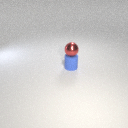
small blue rubber cylinder below small red metal sphere